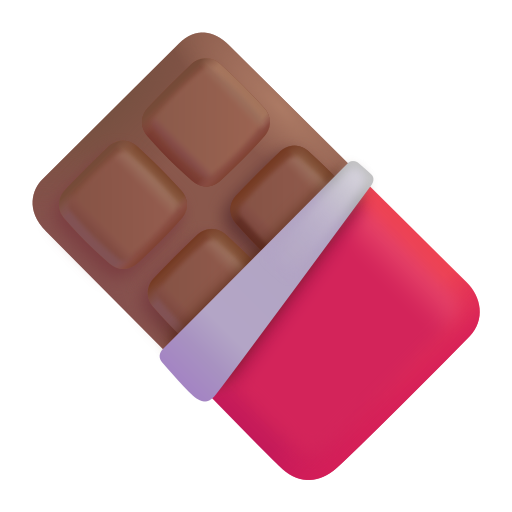
chocolate bar color